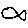
Label: fish